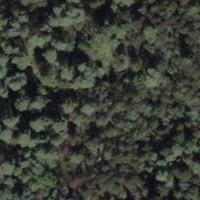
EUNIS habitat code: 44
Species observed at this site:
Fringilla coelebs